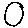
Label: circle